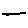
Label: line